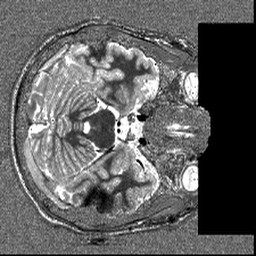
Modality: T1map
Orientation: axial
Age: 22
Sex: female